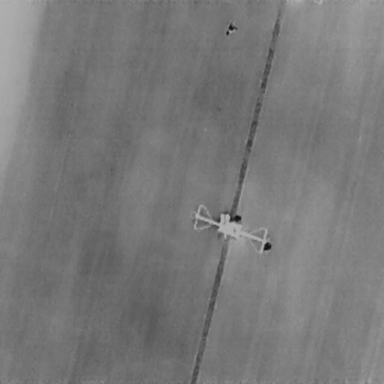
There are three People in the infrared image.